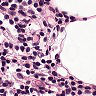
Metastatic tissue present: no